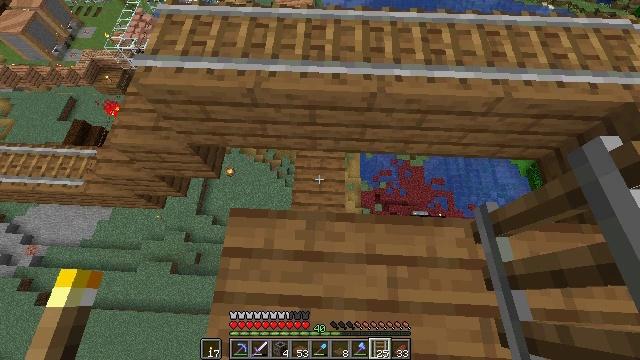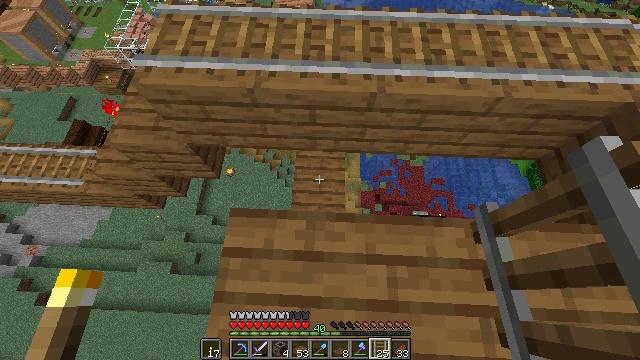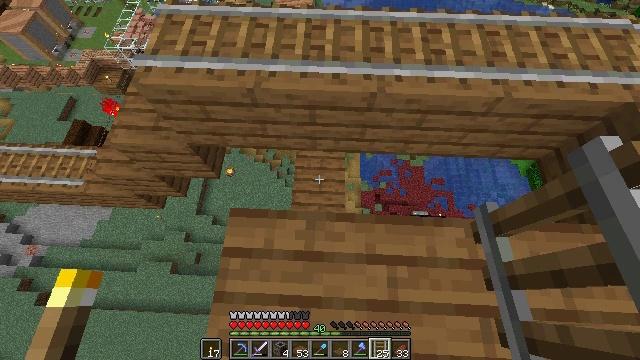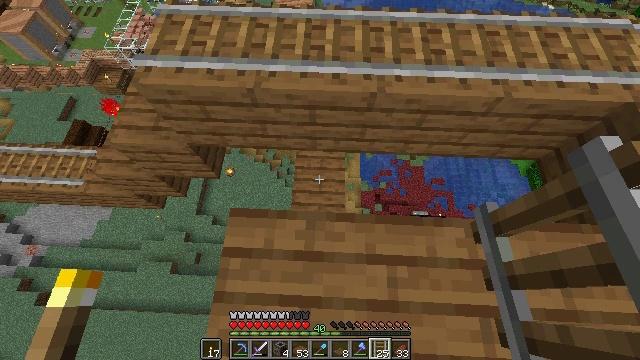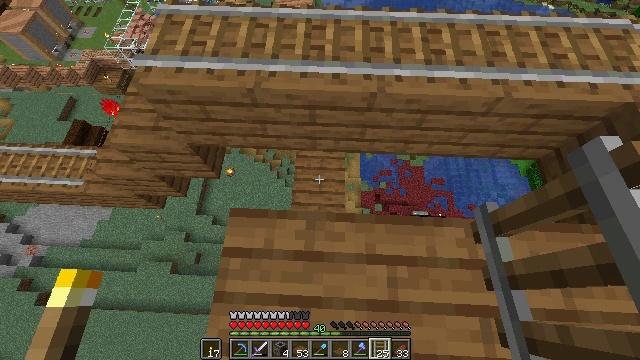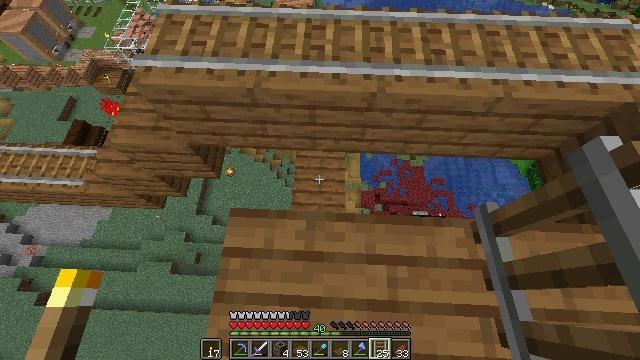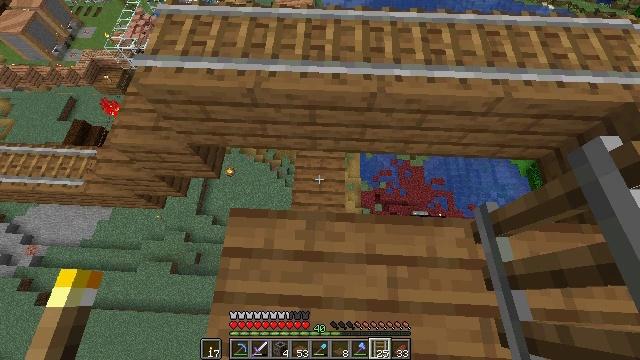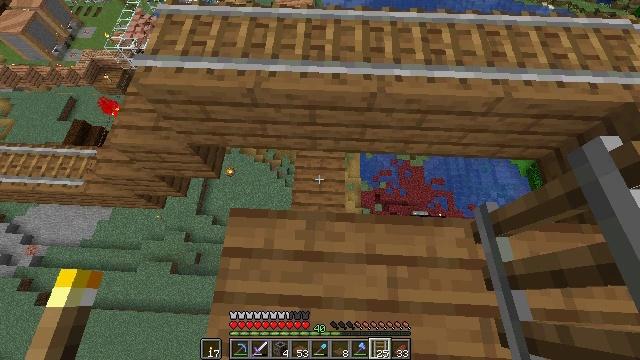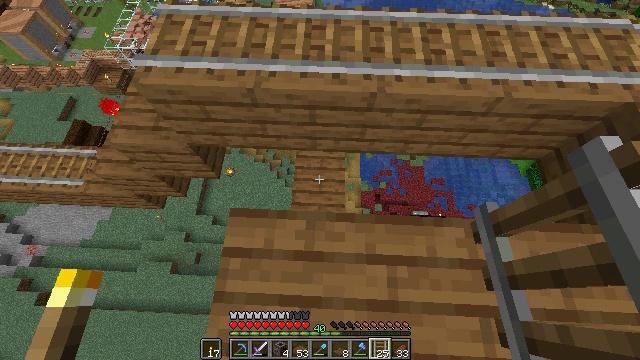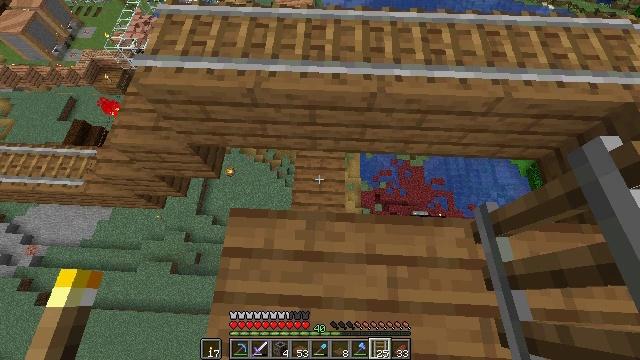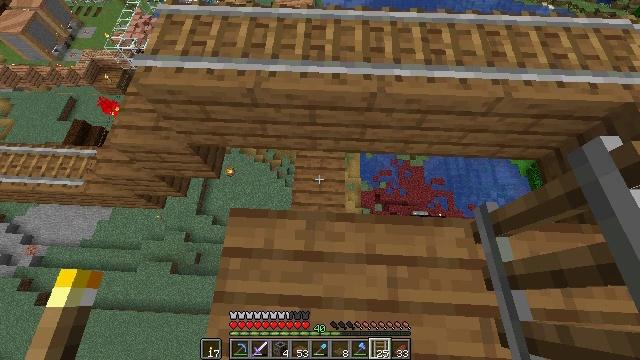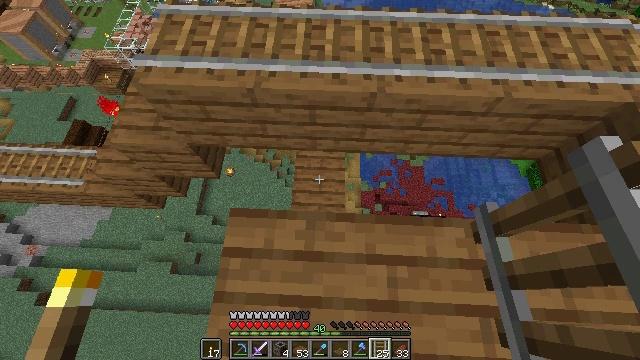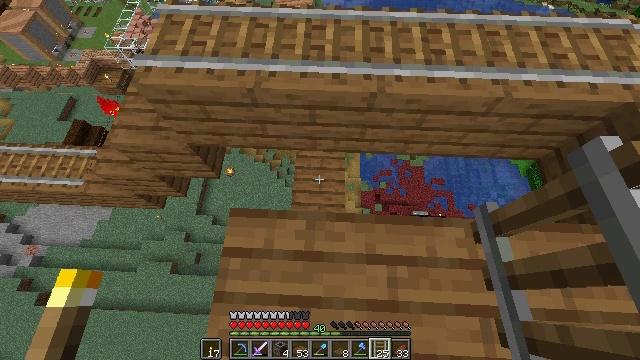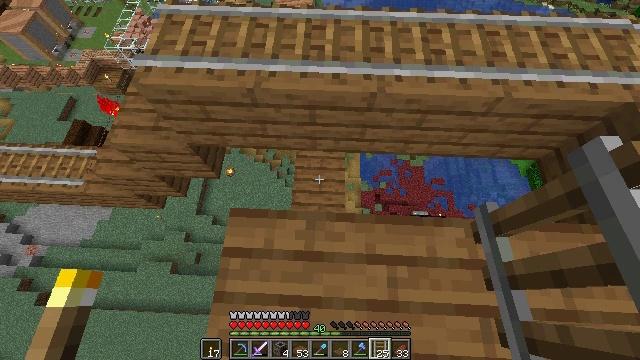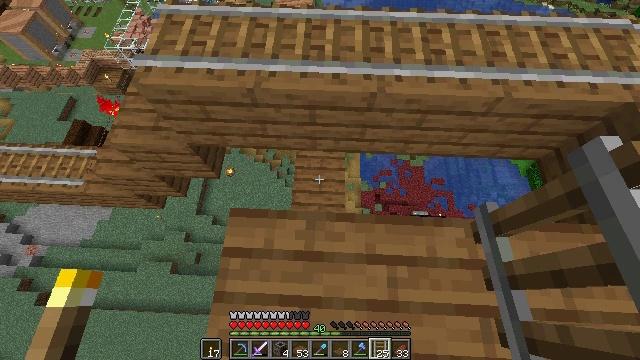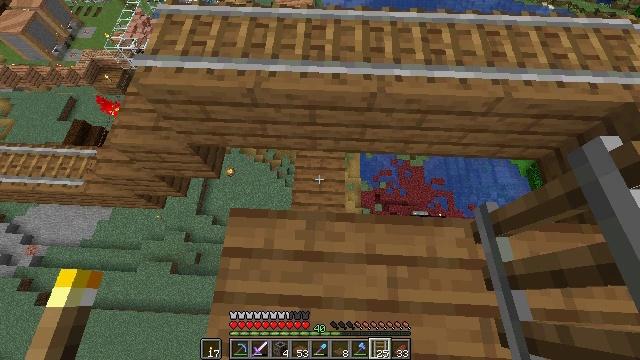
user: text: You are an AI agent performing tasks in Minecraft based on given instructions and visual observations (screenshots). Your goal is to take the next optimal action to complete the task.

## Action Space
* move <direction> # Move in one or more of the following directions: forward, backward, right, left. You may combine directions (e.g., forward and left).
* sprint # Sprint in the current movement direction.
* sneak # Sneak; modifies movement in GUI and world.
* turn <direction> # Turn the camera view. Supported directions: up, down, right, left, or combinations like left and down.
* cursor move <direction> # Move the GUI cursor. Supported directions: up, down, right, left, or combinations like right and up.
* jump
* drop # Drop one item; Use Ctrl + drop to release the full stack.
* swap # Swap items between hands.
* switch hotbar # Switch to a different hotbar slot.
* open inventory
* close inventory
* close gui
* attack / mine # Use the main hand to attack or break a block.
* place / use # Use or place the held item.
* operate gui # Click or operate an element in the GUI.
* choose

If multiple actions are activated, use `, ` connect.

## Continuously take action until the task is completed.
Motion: motion action
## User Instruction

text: Combine ingredients at the crafting table to get rabbit stew.
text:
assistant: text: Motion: no_op
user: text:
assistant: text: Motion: no_op
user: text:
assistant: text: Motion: no_op
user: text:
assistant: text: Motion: no_op
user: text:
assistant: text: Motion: no_op
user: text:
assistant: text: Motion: no_op
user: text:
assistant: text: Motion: no_op
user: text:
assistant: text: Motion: no_op
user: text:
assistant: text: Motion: no_op
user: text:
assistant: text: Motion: no_op
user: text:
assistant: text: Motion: no_op
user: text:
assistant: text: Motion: no_op
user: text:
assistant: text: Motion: no_op
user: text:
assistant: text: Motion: no_op
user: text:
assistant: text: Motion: no_op
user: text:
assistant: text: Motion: no_op
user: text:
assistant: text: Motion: no_op
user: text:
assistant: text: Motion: no_op
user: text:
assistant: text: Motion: no_op
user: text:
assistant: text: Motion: no_op
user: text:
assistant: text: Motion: no_op
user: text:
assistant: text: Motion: no_op
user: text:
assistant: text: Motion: no_op
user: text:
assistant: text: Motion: no_op
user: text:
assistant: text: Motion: no_op
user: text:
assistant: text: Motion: no_op
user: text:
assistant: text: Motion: no_op
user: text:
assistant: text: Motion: no_op
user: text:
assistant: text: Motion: no_op
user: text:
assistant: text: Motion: no_op